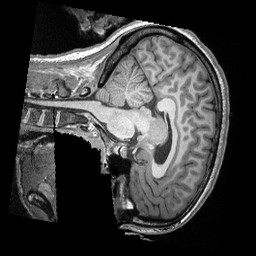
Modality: T1w
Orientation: sagittal
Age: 19
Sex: female
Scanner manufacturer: siemens
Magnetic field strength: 3 T
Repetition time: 2.3 s
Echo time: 0.00308 s